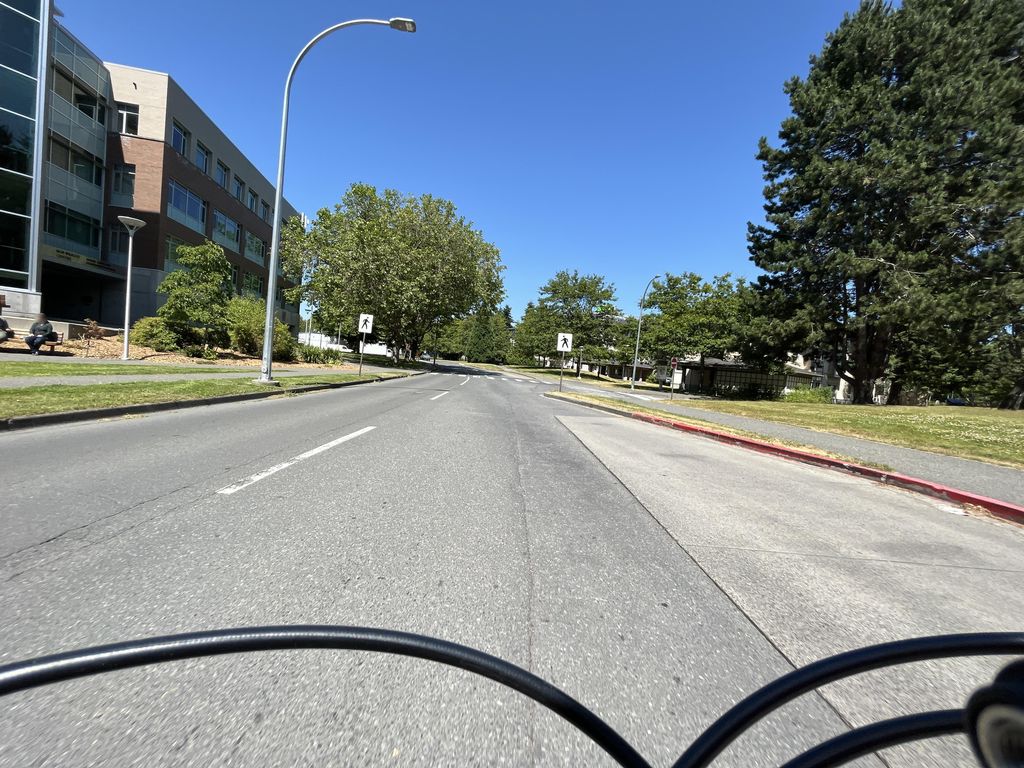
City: victoria